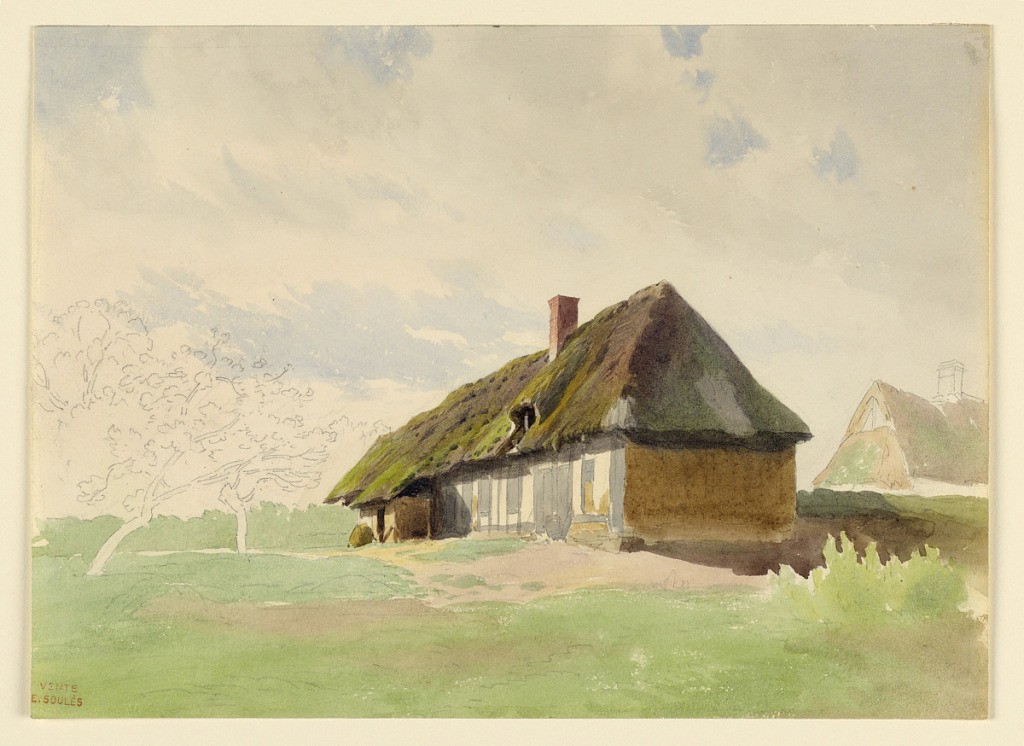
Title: Two Peasant Houses
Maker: Eugène Edouard Soulès, French, 1811–1876
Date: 1811–1876
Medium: Graphite, brush and watercolor on paper
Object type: Drawing
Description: Only a part is shown of one of the houses. A group of trees near the main one is outlined with graphite.